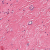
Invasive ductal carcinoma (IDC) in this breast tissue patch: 0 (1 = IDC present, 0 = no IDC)